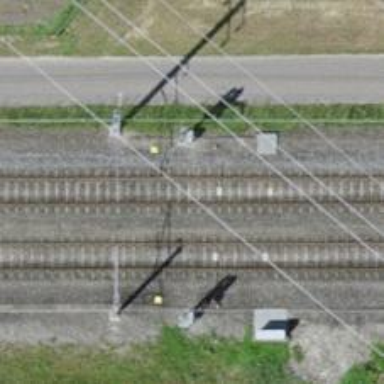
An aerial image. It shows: Railway signal.